Interaction volume radius: 5 \u00c5
Interaction volume height: 15 \u00c5
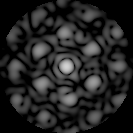
Disorder parameter: 0.5782